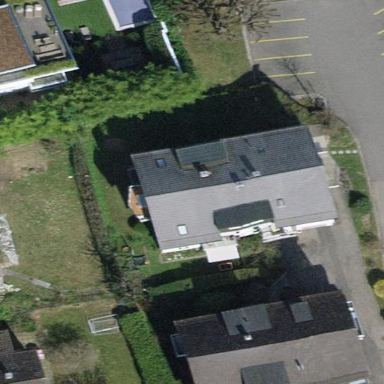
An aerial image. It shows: Gabled roof on building that houses apartments.